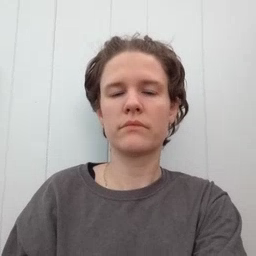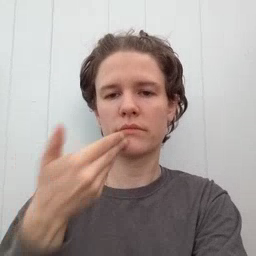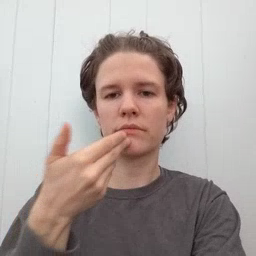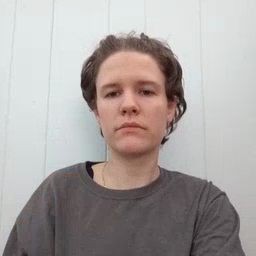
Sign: pizza